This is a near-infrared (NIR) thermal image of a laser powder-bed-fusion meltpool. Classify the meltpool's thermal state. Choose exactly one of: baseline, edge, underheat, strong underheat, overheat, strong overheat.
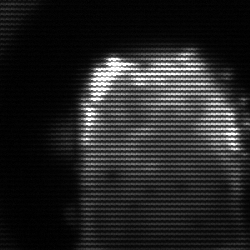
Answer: baseline